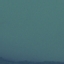
Land use / land cover: SeaLake